Question: I have a MySQL query which is used to determine if a piece of equipment, which there are only 3 of, is being used by four concurrent events at once. I have a working query, but it seems inefficient and I am curious if there is a better way to do the select.
Table structure (columns not relevant to the query have been removed) The table currently contains around 7-8k rows.
'''
CREATE TABLE IF NOT EXISTS 'tc_event' (
'WorkOrderNumber' int(11) NOT NULL DEFAULT '0',
'EventName' varchar(120) DEFAULT NULL,
'CrewStartTime' datetime DEFAULT NULL,
'CrewEndTime' datetime DEFAULT NULL,
'SoundConsole' varchar(30) DEFAULT NULL,
'Canceled' tinyint(1) DEFAULT NULL,
PRIMARY KEY ('WorkOrderNumber')
) ENGINE=InnoDB DEFAULT CHARSET=latin1;
'''
Current (working) query:
'''
SELECT UNIX_TIMESTAMP(T1.CrewStartTime) AS ConflictDate
FROM tc_event T1, tc_event T2, tc_event T3, tc_event T4
WHERE
(T1.CrewStartTime BETWEEN T2.CrewStartTime AND T2.CrewEndTime)
AND (T1.CrewStartTime BETWEEN T3.CrewStartTime AND T3.CrewEndTime)
AND (T1.CrewStartTime BETWEEN T4.CrewStartTime AND T4.CrewEndTime)
AND (T2.CrewSTartTime BETWEEN T3.CrewStartTime AND T3.CrewEndTime)
AND (T2.CrewStartTime BETWEEN T4.CrewStartTime AND T4.CrewEndTime)
AND (T3.CrewStartTime BETWEEN T4.CrewStartTime AND T4.CrewEndTime)
AND T1.WorkOrderNumber != T2.WorkOrderNumber
AND T1.WorkOrderNumber != T3.WorkOrderNumber
AND T1.WorkOrderNumber != T4.WorkOrderNumber
AND T2.WorkOrderNumber != T3.WorkOrderNumber
AND T2.WorkOrderNumber != T4.WorkOrderNumber
AND T3.WorkOrderNumber != T4.WorkOrderNumber
AND T1.CrewStartTime > NOW()
AND T1.SoundConsole = '12-Chan/PA-12'
AND T2.SoundConsole = '12-Chan/PA-12'
AND T3.SoundConsole = '12-Chan/PA-12'
AND T4.SoundConsole = '12-Chan/PA-12'
AND (T1.Canceled = 0 AND T1.EventName NOT LIKE '%*NOTC*%')
AND (T2.Canceled = 0 AND T2.EventName NOT LIKE '%*NOTC*%')
AND (T3.Canceled = 0 AND T3.EventName NOT LIKE '%*NOTC*%')
AND (T4.Canceled = 0 AND T4.EventName NOT LIKE '%*NOTC*%')
GROUP BY DATE(T1.CrewStartTime)
ORDER BY T1.CrewStartTime
'''
Query EXPLAIN statement:

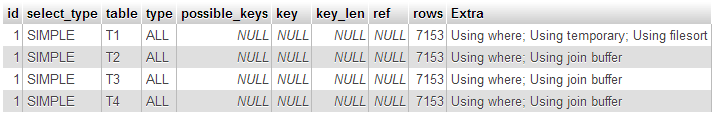
Answer: You just want to know there is a conflict, which is 4 users at the same time. For this, you can just look at the event start time and check how many concurrent events there are:
'''
select soundconsole, st.CrewStartTime, count(*)
from (select distinct CrewStartTime, soundconsole
from tc_event
) st join
tc_event e
on st.CrewStratTime between e.CrewStartTime and e.CrewEndTime and
st.soundconsole = e.soundconsole
group by st.CrewStartTime, tc.soundconsole
having count(*) >= 4
'''